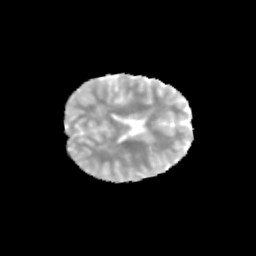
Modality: MD
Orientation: axial
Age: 12
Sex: female
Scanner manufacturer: siemens
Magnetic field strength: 3 T
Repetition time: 3.8 s
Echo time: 0.07 s